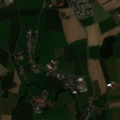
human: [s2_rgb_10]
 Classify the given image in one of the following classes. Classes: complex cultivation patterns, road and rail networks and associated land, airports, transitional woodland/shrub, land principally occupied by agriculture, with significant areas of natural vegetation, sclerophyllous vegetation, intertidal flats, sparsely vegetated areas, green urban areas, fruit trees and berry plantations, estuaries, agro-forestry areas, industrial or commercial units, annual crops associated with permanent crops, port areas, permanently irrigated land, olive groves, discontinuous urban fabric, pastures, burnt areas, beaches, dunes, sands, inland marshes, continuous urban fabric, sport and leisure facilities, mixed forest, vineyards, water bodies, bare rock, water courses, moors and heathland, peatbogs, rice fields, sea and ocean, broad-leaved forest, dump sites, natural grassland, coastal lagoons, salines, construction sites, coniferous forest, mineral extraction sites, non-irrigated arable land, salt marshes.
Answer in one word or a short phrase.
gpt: discontinuous urban fabric, non-irrigated arable land